Question: Look at the following image and code:

'''
<!doctype html>
<html>
<head>
<style>
body {
border: 1px solid red;
padding: 20px;
overflow: scroll;
}
</style>
</head>
<body></body>
</html>
'''
The 'overflow: scroll' inserts scroll bars inside the element, but the '<body>' element doesn't occupy the entire webpage, what is wrong with the scroll bars?
Thanks
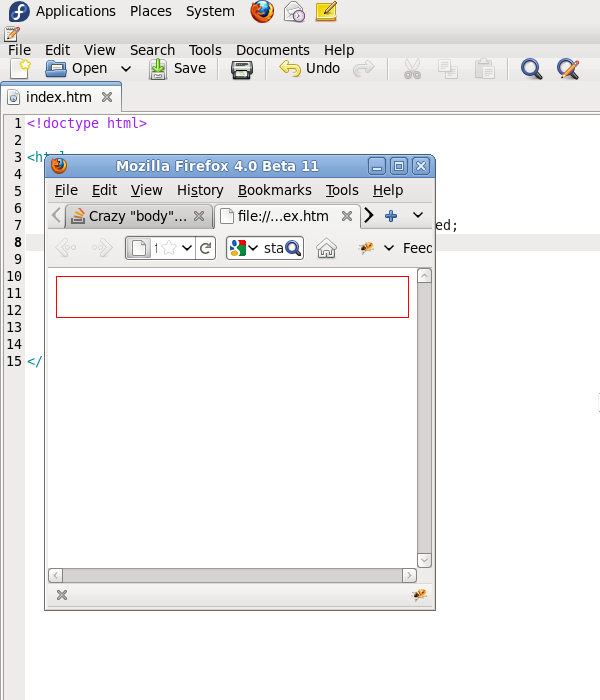
Answer: The 'body' tag is kind of a special case. Most style rules applied to the 'body' tag apply to the whole window, regardless of tho 'body''s "size". For the behavior you want (a scrollbar inside a box), you'll need to use a 'div' or some other block-level element inside of the 'body'.